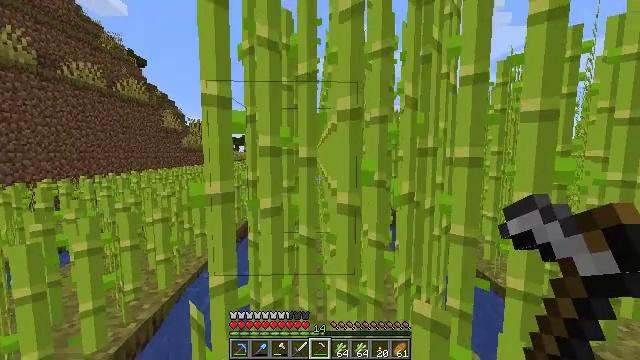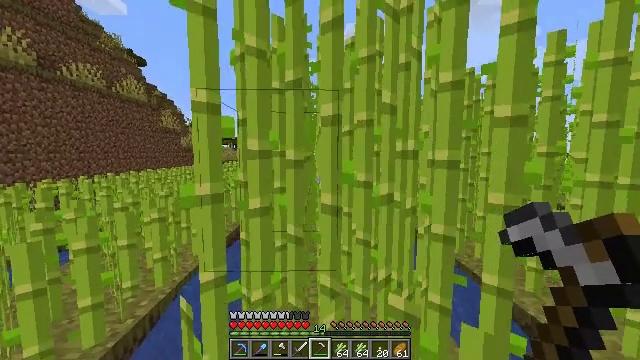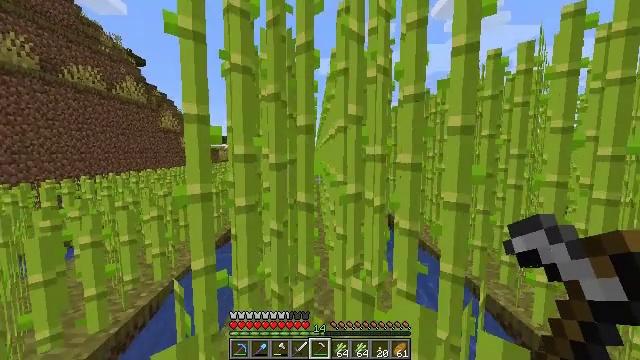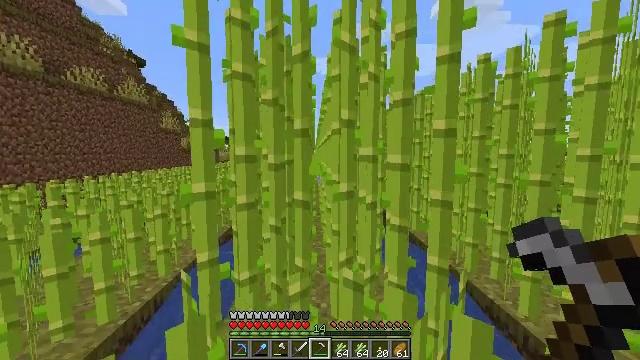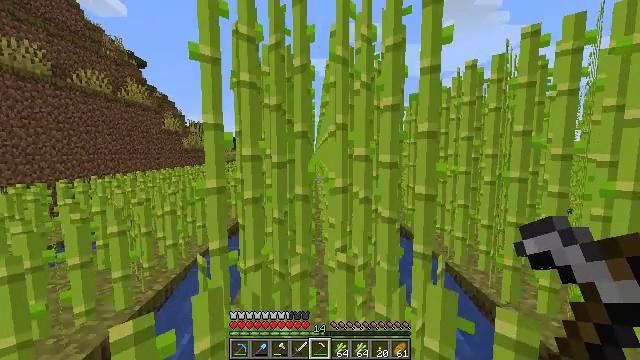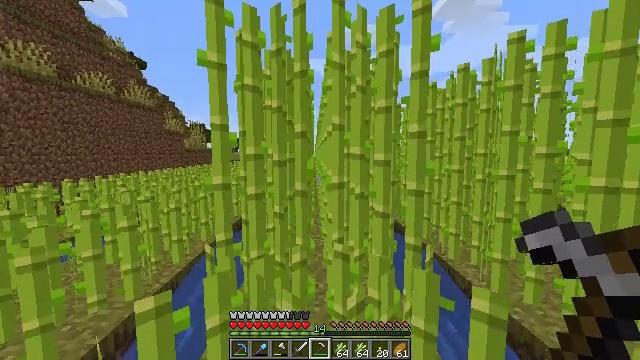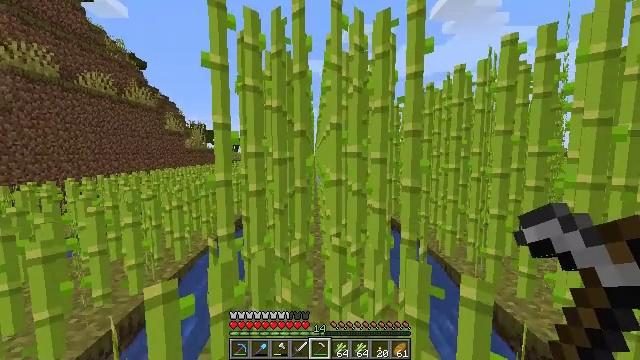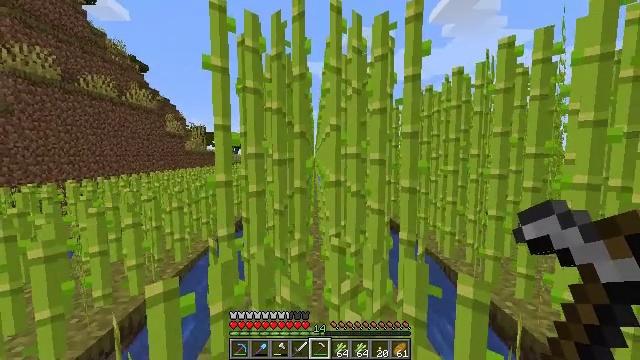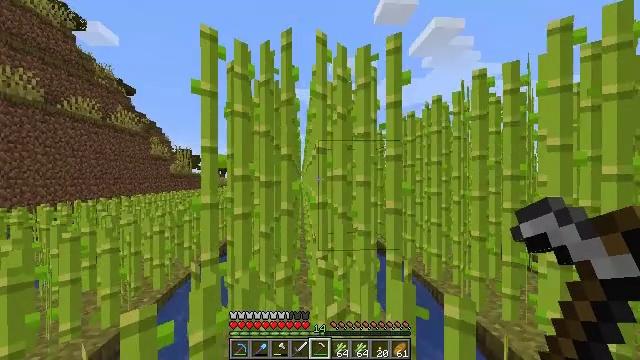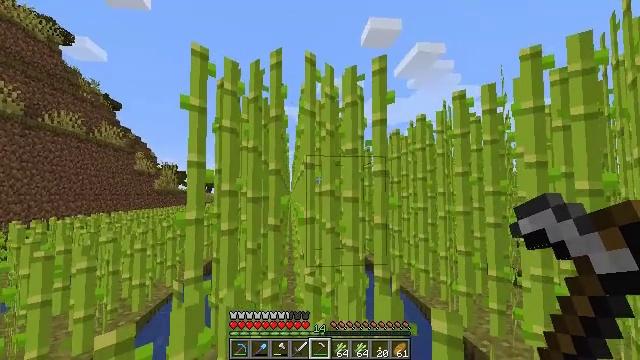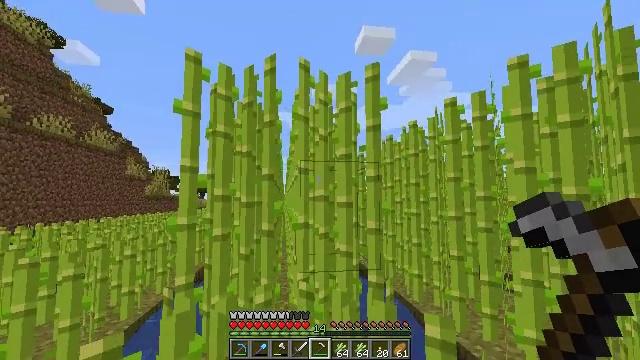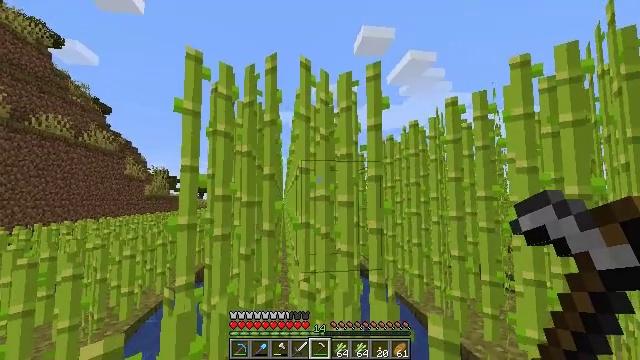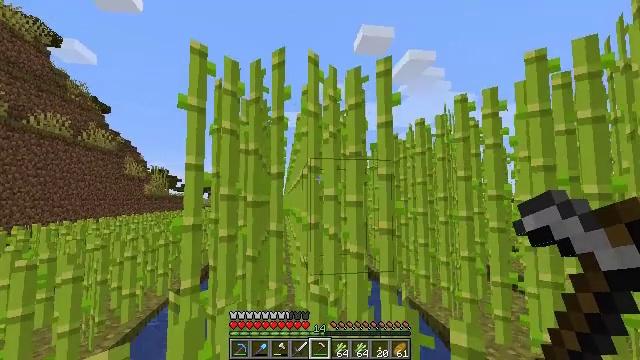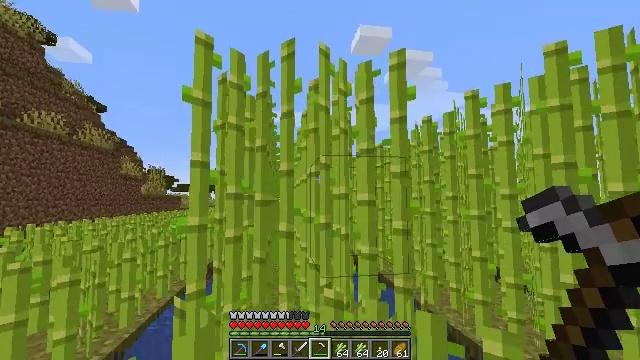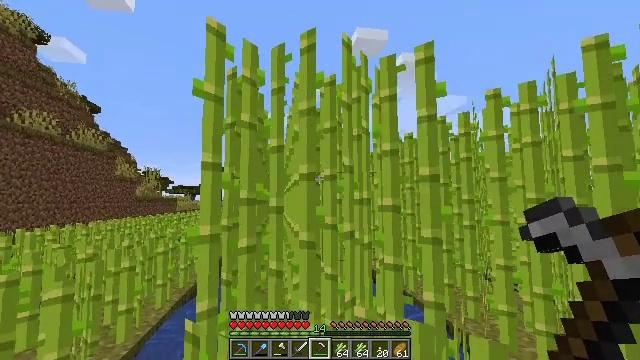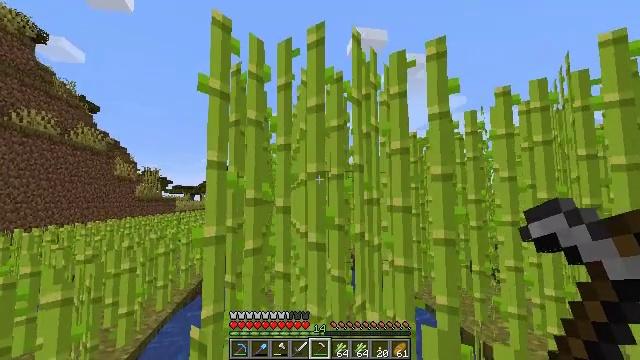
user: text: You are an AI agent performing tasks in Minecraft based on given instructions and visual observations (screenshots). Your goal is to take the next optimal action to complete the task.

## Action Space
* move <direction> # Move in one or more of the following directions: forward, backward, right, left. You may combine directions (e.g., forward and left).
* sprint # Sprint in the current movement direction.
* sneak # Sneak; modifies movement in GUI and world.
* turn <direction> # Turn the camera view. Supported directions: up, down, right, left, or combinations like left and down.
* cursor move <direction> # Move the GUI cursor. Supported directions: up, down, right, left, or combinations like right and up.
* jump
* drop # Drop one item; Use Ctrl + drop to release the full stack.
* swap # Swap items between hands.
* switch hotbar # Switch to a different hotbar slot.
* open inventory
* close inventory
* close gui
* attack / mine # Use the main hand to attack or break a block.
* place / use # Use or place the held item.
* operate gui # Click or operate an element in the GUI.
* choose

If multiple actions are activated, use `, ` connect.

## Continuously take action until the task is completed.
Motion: motion action
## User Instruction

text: Gather sugar cane for crafting.
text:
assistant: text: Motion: move back and move right
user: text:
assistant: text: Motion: move back
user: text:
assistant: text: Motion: move back
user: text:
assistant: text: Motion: move back
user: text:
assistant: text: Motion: no_op
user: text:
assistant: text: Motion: no_op
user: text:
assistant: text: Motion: no_op
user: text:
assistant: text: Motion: turn right and up
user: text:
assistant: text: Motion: turn right and up
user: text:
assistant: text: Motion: turn right and up
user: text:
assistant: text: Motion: move forward and move left
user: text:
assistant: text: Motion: move forward and move left
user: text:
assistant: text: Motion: move forward and move left
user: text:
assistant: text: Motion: move forward and move left
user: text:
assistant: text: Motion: no_op
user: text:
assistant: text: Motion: attack / mine
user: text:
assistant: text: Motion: turn left, attack / mine
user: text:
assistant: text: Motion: turn left, attack / mine
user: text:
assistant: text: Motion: turn left, attack / mine
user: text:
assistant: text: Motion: turn left, attack / mine
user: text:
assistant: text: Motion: attack / mine
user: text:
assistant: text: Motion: attack / mine
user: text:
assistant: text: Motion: turn right and down, attack / mine
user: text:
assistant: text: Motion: turn right, attack / mine
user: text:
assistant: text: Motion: turn right, attack / mine
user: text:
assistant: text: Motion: attack / mine
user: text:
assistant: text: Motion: move forward, attack / mine
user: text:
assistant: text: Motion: move forward, attack / mine
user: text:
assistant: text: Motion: move forward, attack / mine
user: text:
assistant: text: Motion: move forward, attack / mine